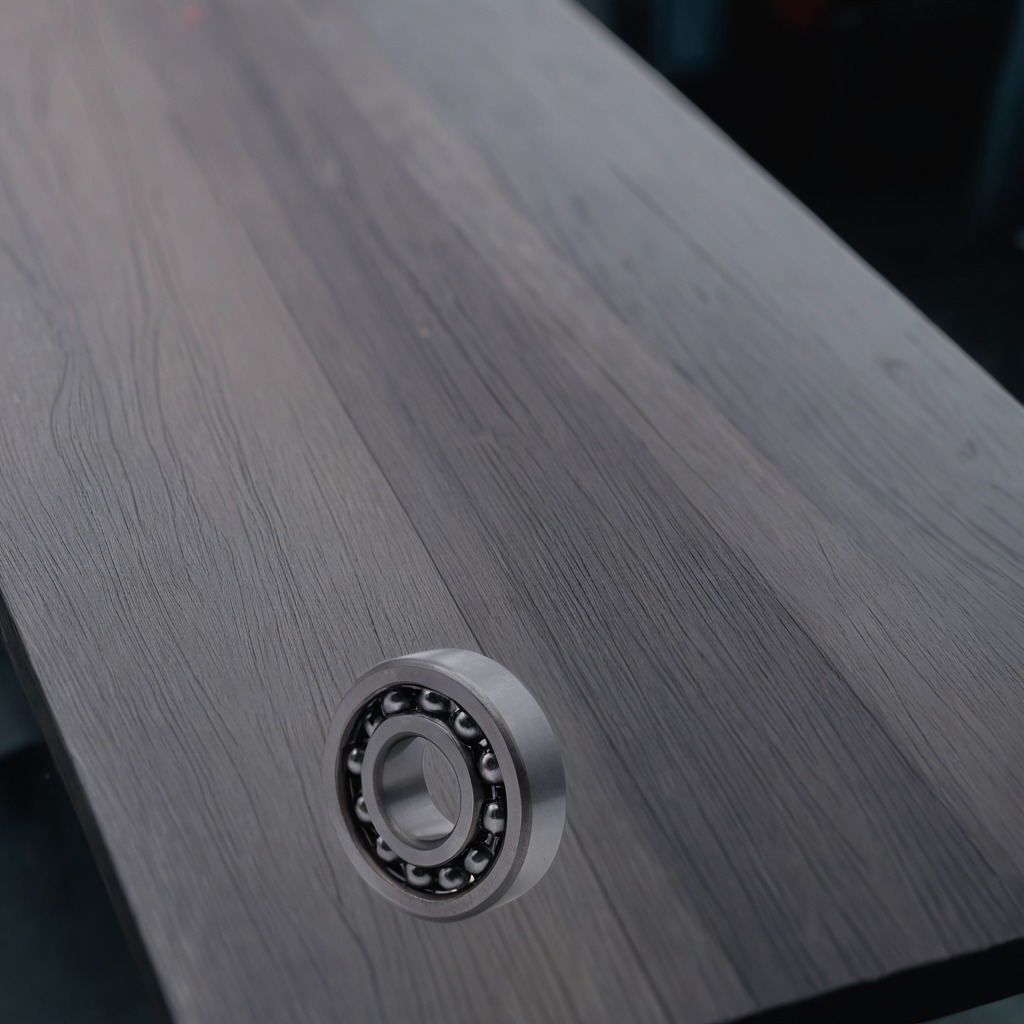
A metal ball bearing lies on the old table.